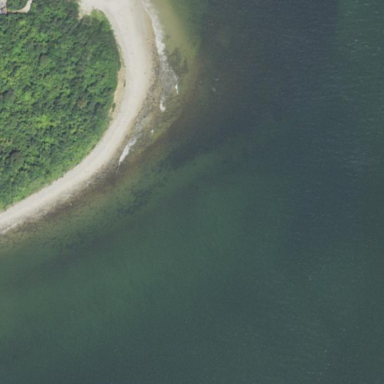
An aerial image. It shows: Tidal area with shingle and rocky reef.